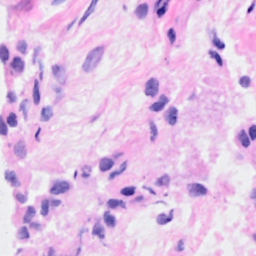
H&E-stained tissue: Breast